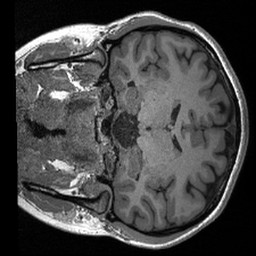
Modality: T1w
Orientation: coronal
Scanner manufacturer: siemens
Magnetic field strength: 3 T
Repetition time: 2.4 s
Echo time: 0.00213 s